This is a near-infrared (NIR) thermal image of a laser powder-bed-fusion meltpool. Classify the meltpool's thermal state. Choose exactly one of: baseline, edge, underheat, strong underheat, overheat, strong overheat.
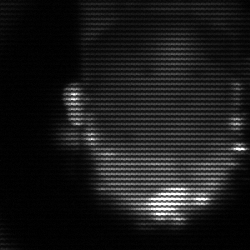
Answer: baseline